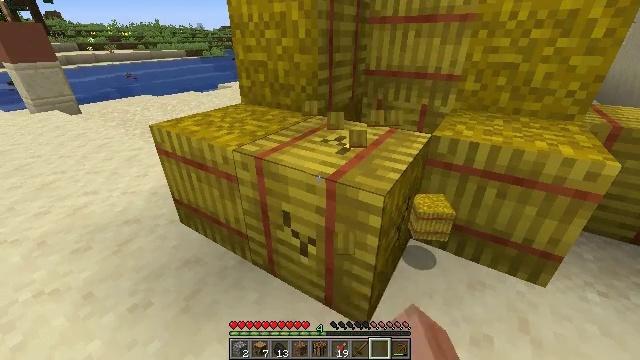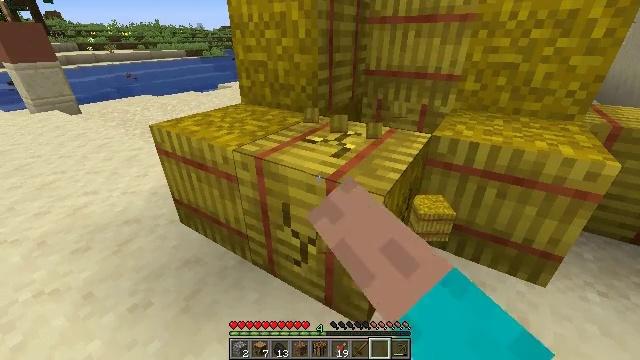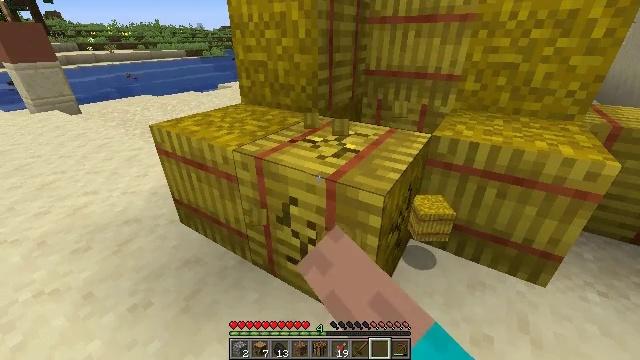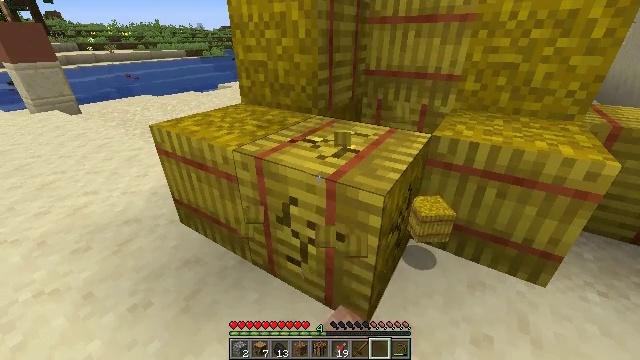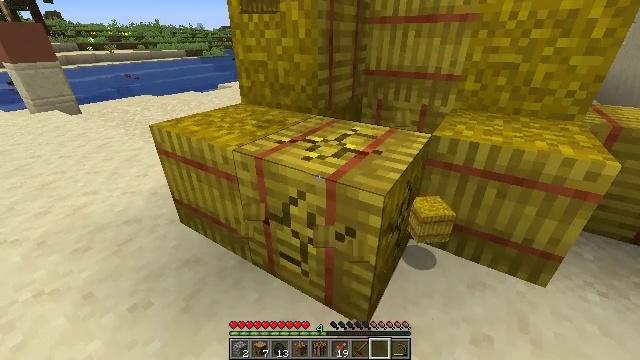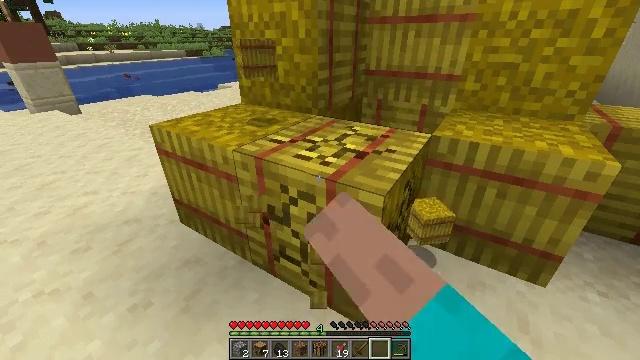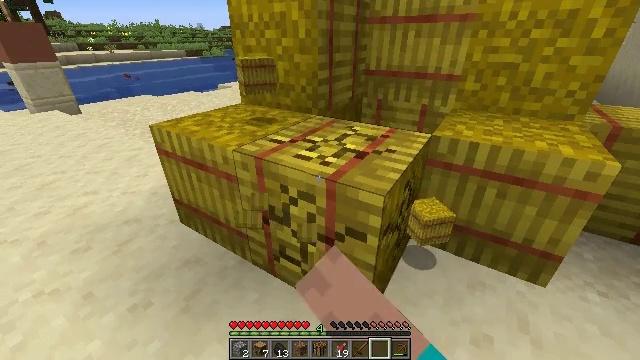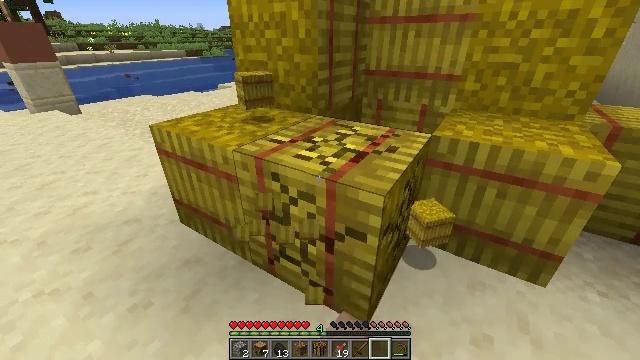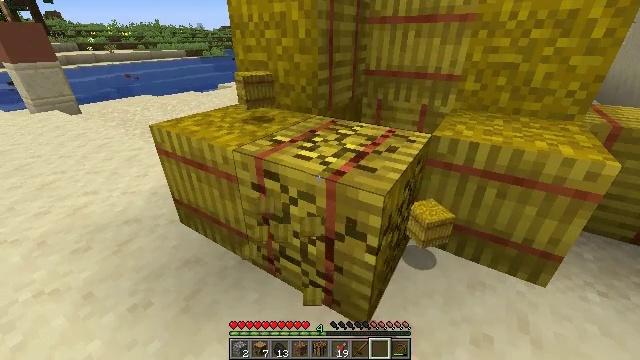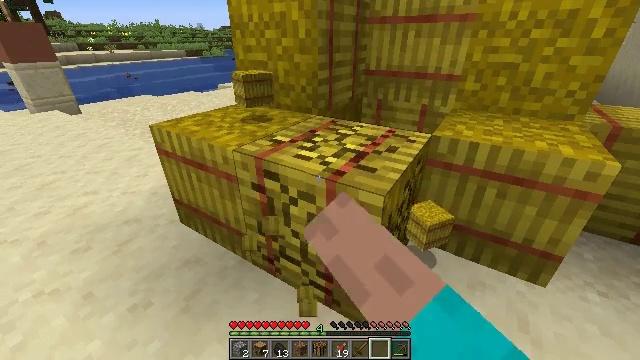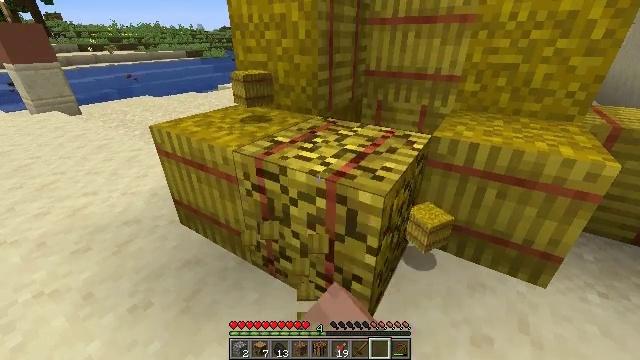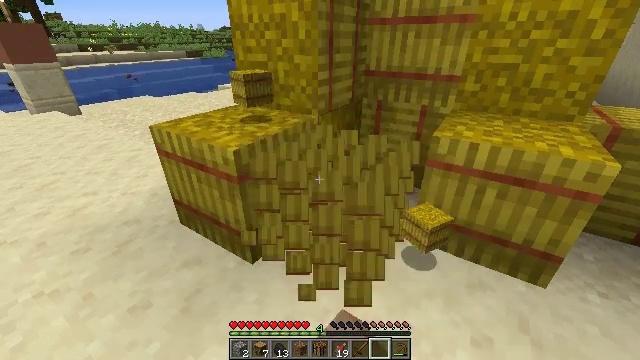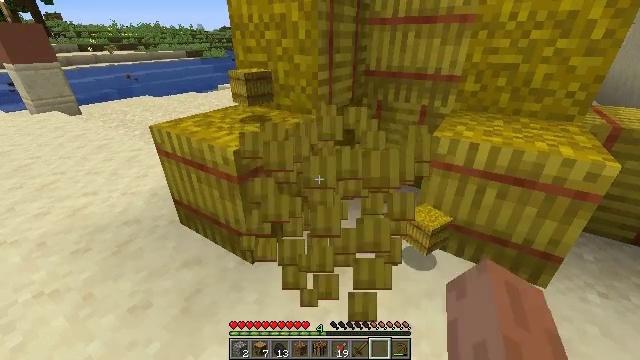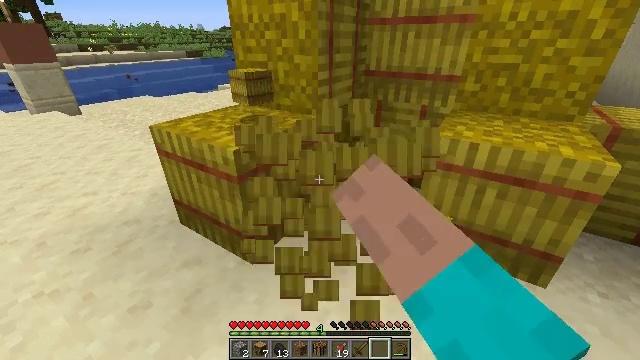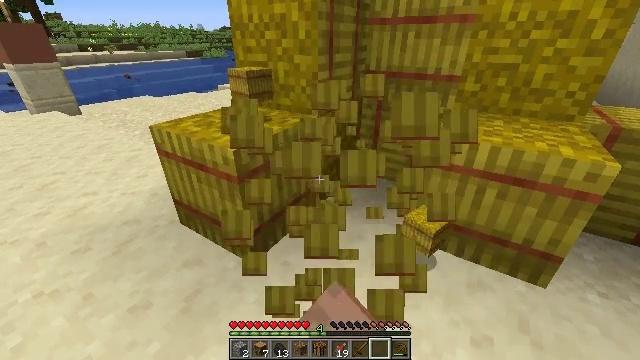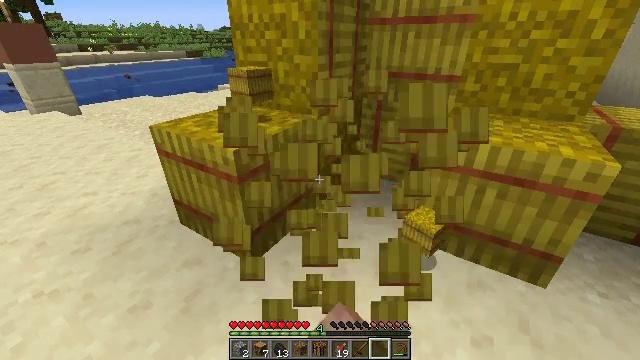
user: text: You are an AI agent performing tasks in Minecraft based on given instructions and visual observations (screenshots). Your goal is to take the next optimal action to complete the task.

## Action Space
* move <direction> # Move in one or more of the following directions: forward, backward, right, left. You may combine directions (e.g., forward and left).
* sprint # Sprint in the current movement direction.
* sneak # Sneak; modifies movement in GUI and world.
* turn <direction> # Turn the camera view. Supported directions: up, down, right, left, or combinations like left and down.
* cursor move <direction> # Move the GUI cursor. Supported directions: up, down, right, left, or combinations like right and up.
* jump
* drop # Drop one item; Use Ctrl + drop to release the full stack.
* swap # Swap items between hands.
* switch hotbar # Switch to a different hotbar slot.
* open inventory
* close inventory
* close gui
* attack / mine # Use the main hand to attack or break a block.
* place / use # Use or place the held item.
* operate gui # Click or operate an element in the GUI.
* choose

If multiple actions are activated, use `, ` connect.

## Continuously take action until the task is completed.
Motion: motion action
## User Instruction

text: Collect a hay block for crafting.
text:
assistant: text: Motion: attack / mine
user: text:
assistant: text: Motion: attack / mine
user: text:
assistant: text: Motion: attack / mine
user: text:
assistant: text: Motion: attack / mine
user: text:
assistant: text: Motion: attack / mine
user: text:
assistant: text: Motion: attack / mine
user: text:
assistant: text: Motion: attack / mine
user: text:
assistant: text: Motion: attack / mine
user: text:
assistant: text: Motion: attack / mine
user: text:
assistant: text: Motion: attack / mine
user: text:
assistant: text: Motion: attack / mine
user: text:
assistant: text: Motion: attack / mine
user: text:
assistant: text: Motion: attack / mine
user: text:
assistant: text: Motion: attack / mine
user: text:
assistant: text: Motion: attack / mine
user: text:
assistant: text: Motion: attack / mine
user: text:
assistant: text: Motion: attack / mine
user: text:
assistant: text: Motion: turn left and up, attack / mine
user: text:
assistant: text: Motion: turn left and up, attack / mine
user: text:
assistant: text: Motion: turn left and up, attack / mine
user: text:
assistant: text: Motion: turn left and up, attack / mine
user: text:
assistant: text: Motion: attack / mine
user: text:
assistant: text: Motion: attack / mine
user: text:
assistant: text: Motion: attack / mine
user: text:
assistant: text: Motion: attack / mine
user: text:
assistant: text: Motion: attack / mine
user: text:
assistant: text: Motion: attack / mine
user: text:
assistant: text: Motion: attack / mine
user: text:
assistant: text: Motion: attack / mine
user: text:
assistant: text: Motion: attack / mine